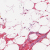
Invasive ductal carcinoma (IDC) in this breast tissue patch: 0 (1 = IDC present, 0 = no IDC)